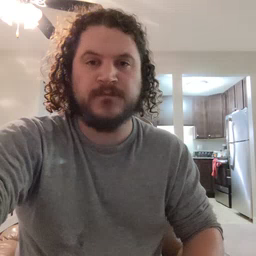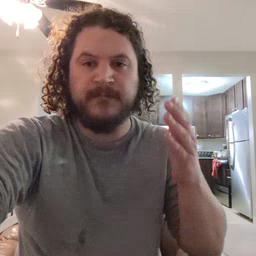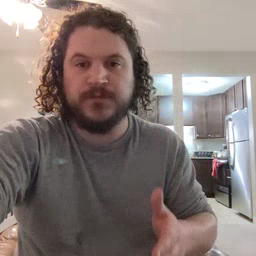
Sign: person